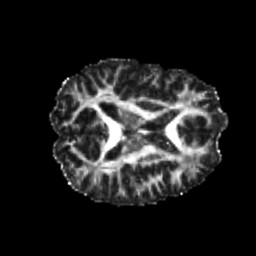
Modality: FA
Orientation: axial
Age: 22
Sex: male
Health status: healthy
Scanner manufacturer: philips
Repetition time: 7.395 s
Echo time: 0.08599 s